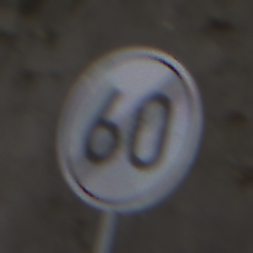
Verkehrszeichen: EndeGeschwindigkeit60
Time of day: MorningAfternoon
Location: Outdoor (Suburban)
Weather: PartlyCloudy
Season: NotSpecified
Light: Natural